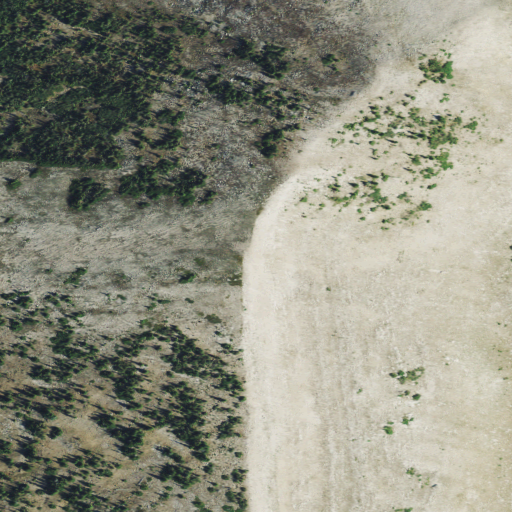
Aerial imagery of mountain in Montana named Running Owl Mountain containing barren land, grassland, evergreen forest, and shrub